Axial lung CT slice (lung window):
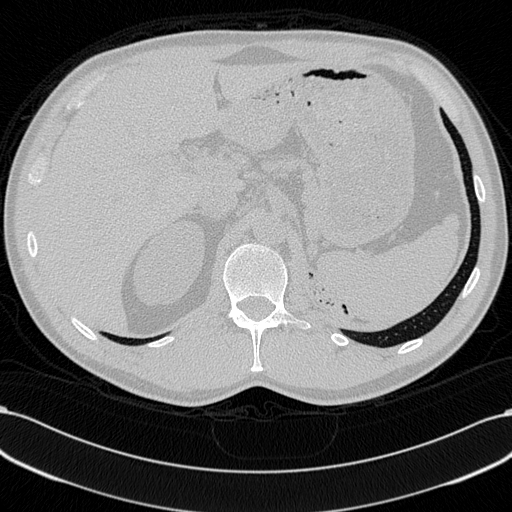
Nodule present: no